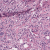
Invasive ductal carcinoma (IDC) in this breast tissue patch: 1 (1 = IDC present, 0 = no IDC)